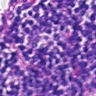
Metastatic tissue present: no